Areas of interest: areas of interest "School"
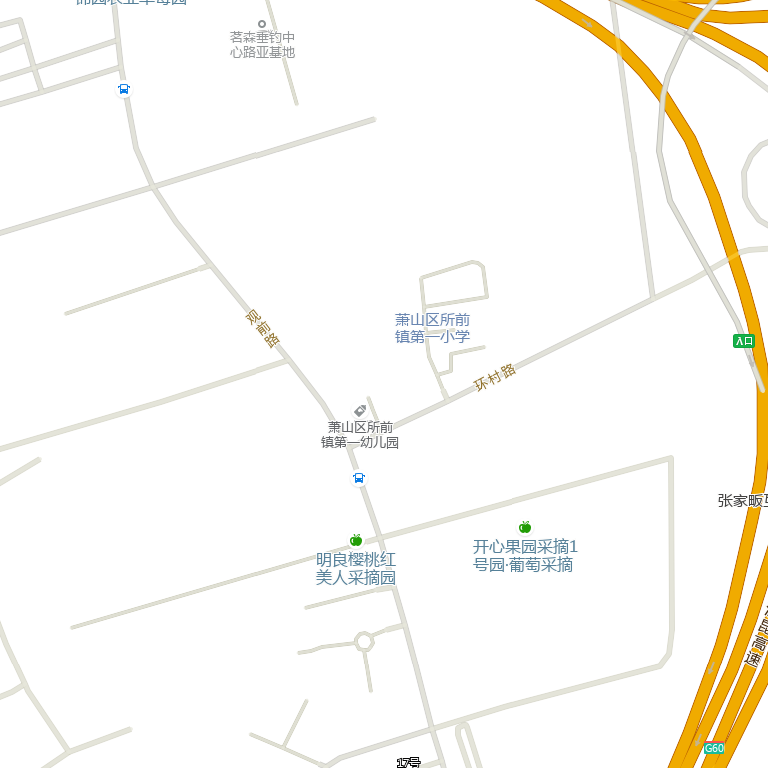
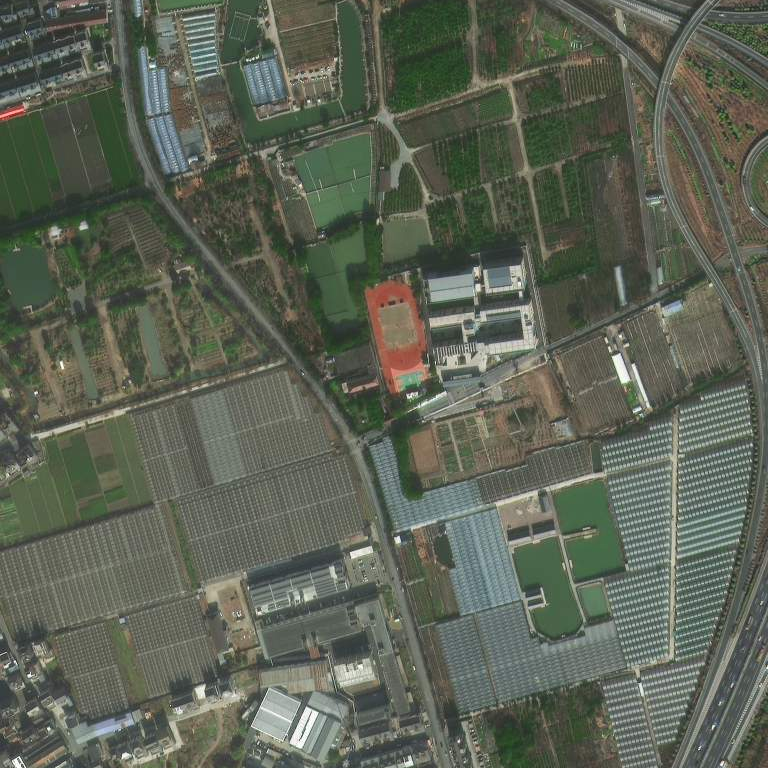